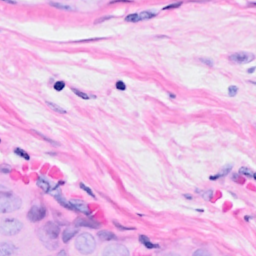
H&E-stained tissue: Breast